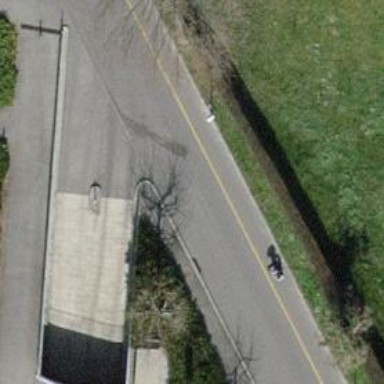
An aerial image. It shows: Raised kerb.